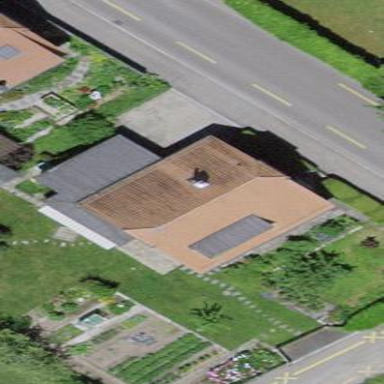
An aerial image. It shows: Residential building.